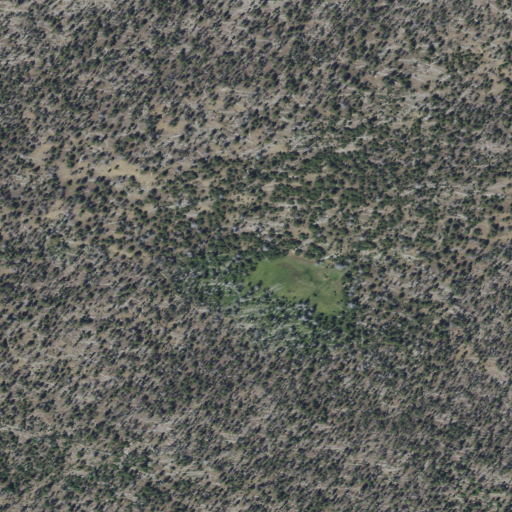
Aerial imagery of depression(s) in Oregon named Bearwallows containing evergreen forest, grassland, shrub, and woody wetlands